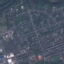
Label: Residential